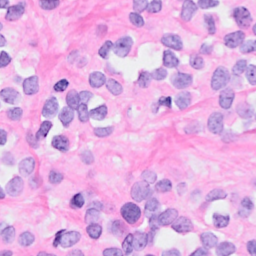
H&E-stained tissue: Breast